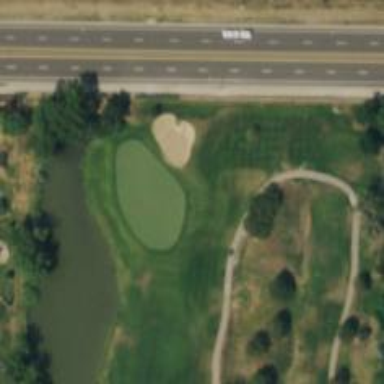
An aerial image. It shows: Golf cartpath that is also road path.